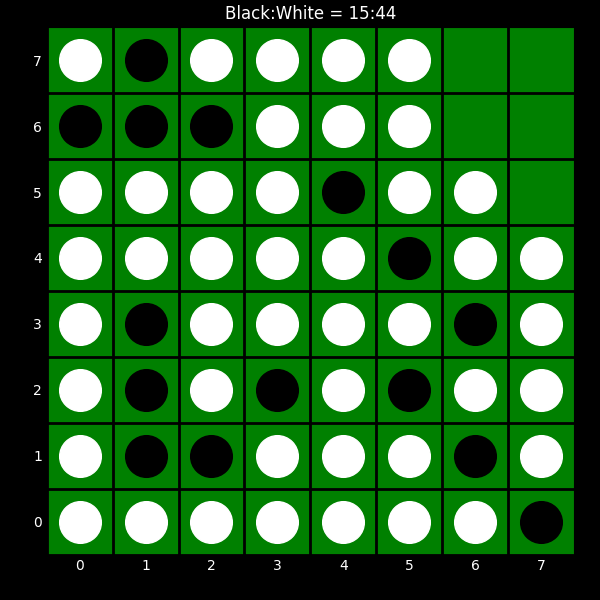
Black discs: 15
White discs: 44